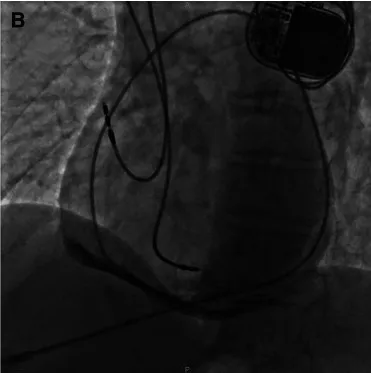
X-ray guided pericardiocentesis was performed using an LAO view and a pigtail catheter was inserted into the epidural space for continuous drainage, thus hemodynamic stability was obtained (B).
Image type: radiology (x_ray)